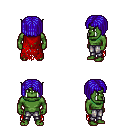
a pixel art fantasy rpg character, male body template, orc, green skin, red tattered cape, metal pants, blue pageboy hairstyle, four views (front, back, left, right), 2x2 character sprite sheet, small pixel art, hard edges, no anti-aliasing